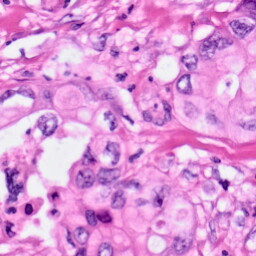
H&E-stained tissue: Pancreatic